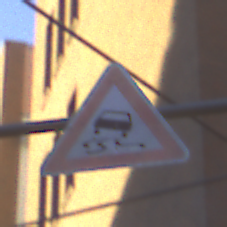
Verkehrszeichen: SchleuderOderRutschgefahr
Umgebung: Outdoor, Urban
Tageszeit: SunriseSunset
Wetter: Clear
Licht: Natural
Jahreszeit: NotSpecified
Kontrast: MediumContrast